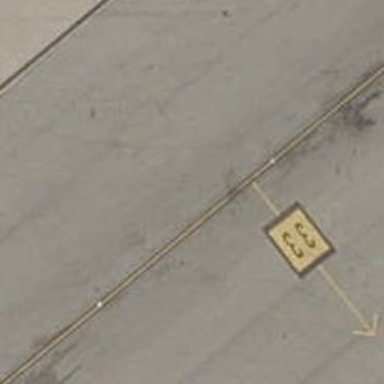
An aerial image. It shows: Airport parking position.